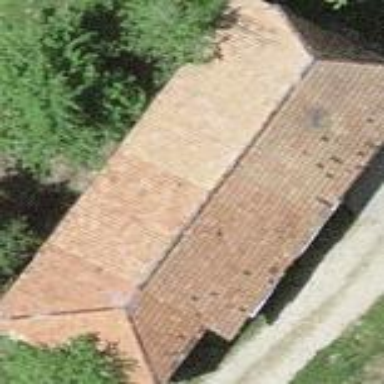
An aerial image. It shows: Rural barn.